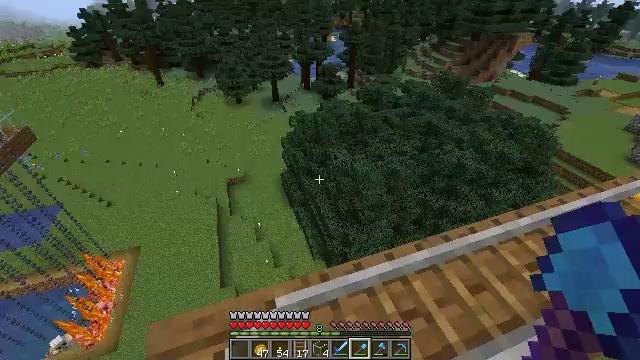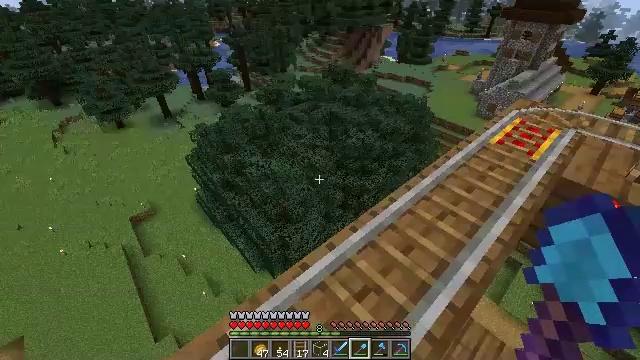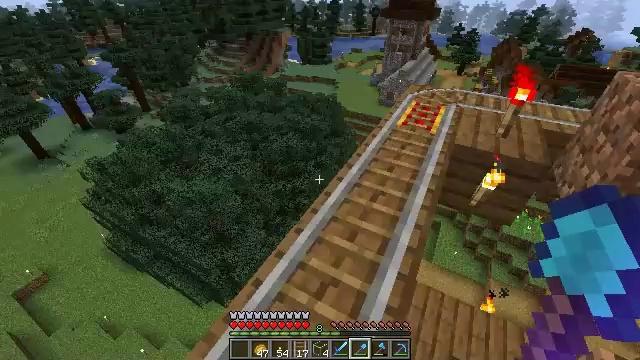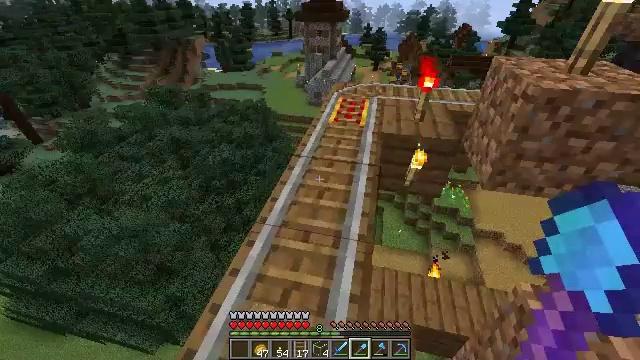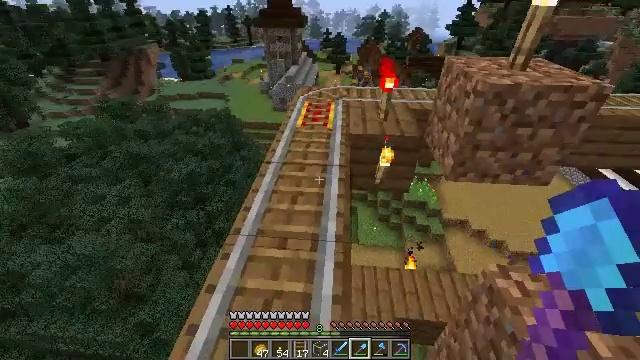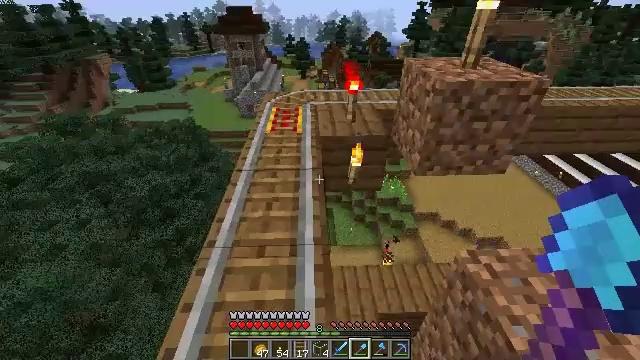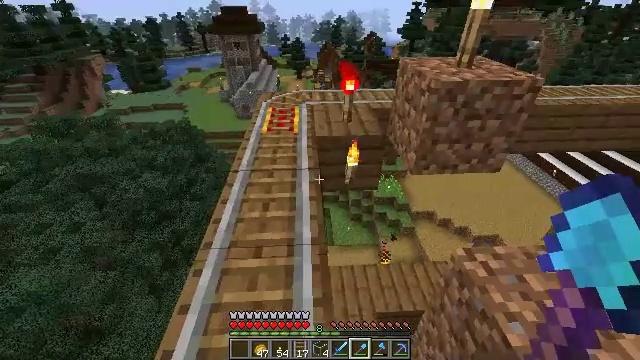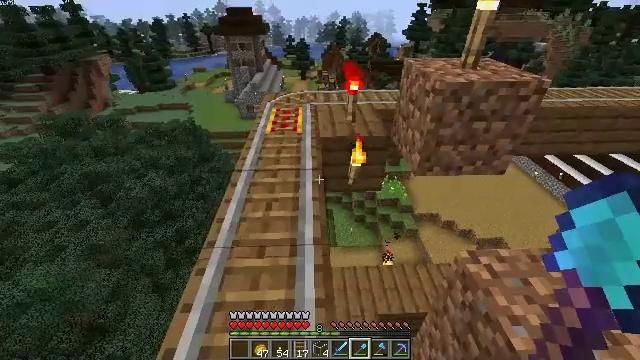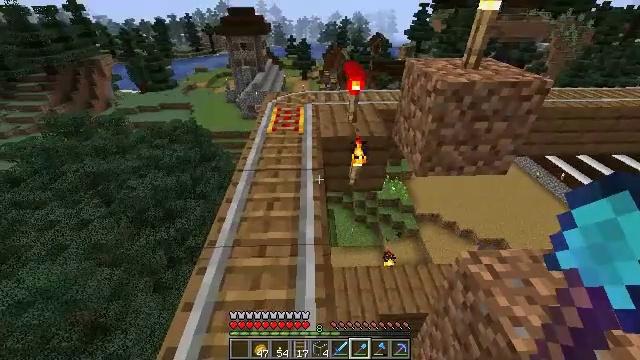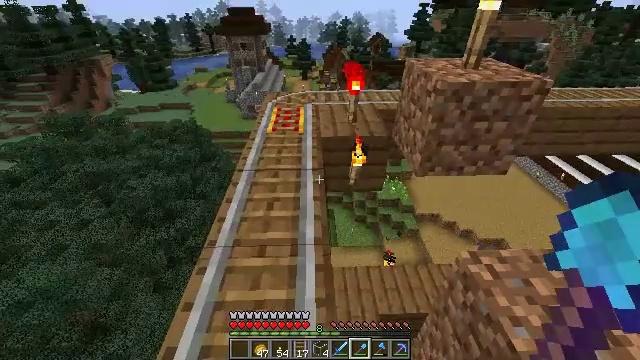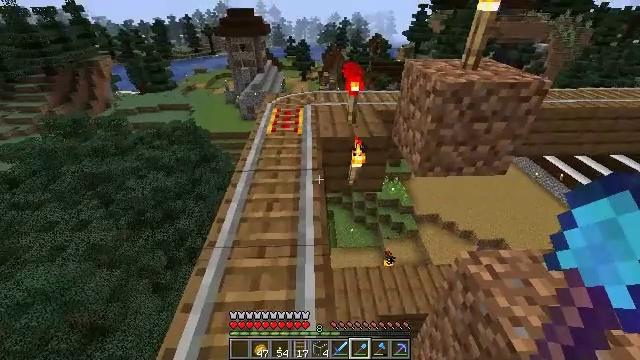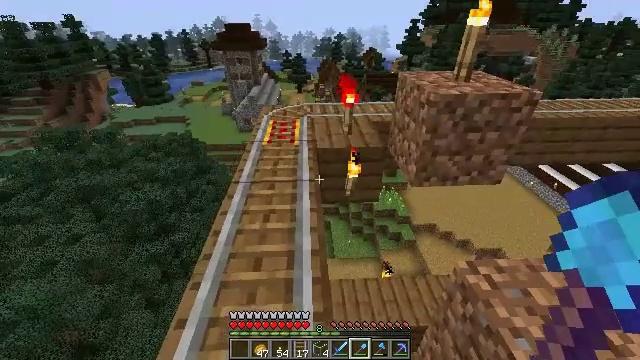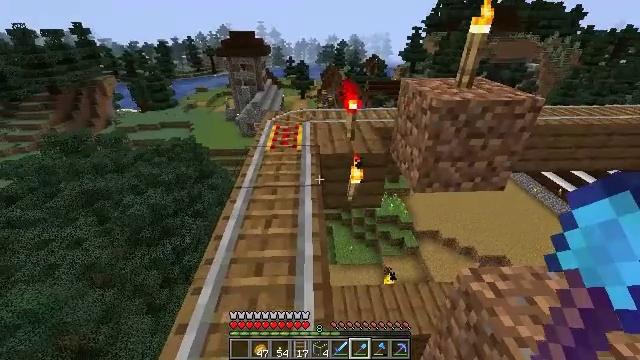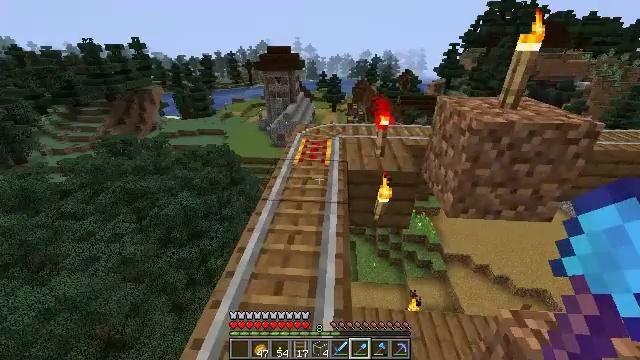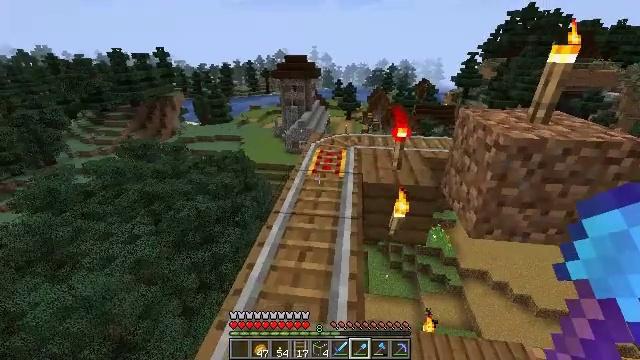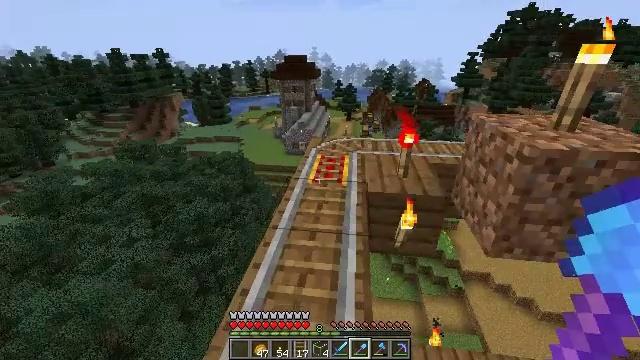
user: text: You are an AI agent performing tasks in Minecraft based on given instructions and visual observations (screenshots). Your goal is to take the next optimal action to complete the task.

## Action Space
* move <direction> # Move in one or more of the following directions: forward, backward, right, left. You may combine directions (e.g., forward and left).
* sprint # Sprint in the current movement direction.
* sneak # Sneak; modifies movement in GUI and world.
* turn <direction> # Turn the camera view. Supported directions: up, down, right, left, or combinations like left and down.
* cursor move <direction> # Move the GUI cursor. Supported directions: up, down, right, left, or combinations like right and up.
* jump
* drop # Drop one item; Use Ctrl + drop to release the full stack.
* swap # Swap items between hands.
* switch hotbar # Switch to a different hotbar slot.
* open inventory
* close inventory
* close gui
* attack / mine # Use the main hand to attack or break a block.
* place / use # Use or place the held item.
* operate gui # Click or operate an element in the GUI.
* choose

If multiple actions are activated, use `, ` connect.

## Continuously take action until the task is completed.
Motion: motion action
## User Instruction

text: Remove a spruce sign from the inventory.
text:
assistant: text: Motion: turn right
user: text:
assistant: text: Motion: turn right
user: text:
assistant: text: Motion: turn right
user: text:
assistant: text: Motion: turn right
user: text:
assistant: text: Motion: turn right
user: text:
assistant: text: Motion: no_op
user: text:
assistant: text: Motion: no_op
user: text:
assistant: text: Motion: no_op
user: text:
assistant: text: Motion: no_op
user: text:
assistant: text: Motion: no_op
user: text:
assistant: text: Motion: turn up
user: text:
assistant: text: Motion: turn up
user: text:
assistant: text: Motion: move forward, turn left and up
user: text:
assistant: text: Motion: move forward, turn left and up
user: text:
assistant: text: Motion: move forward
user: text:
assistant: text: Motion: move forward
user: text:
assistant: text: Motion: move forward
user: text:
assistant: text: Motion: move forward, sprint, turn right
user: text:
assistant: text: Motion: move forward, sprint, turn right
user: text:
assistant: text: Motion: move forward, sprint, turn right
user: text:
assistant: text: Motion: move forward
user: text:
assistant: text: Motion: move forward, sprint
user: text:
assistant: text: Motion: move forward, sprint
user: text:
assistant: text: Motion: move forward, sprint, turn left
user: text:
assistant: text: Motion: move forward
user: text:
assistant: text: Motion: move forward, turn down
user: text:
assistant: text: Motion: move forward, turn right and down
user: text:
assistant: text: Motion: move forward, turn right and down
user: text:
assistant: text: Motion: turn right and down
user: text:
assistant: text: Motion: turn right